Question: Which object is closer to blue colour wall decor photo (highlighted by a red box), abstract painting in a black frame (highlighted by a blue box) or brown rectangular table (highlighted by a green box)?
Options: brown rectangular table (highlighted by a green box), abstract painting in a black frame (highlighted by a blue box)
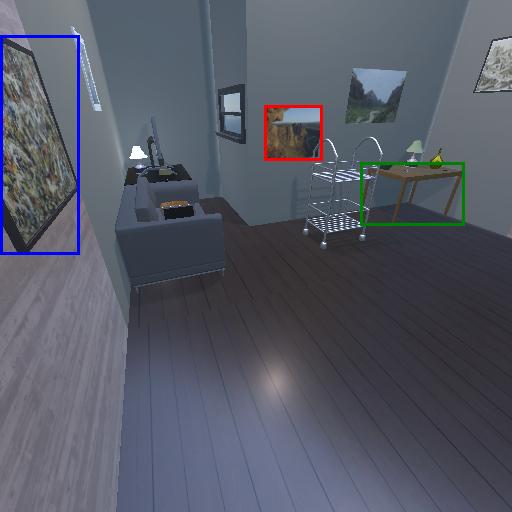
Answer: brown rectangular table (highlighted by a green box)